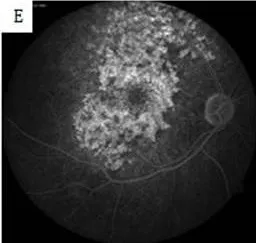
E, F) Hyperfluorescence observed at macula and surrounding macular region in fundus fluorescein angiography (FFA).
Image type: ophthalmic_imaging (ophthalmic_angiography)